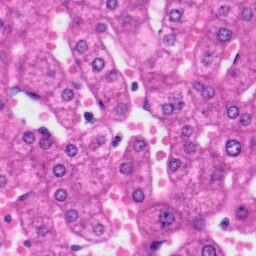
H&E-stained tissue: Liver